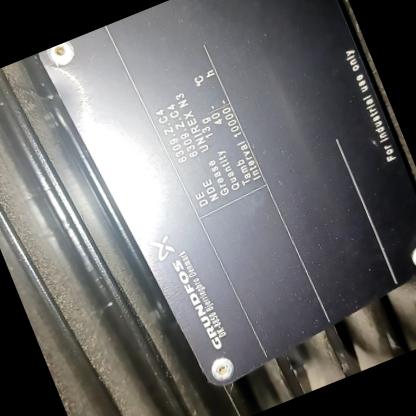
Klasa: tabliczka-znamionowa